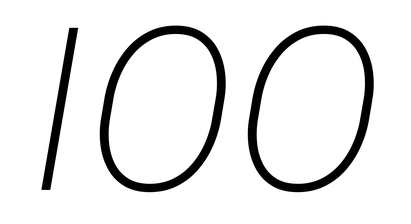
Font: Roboto-Italic_ExtraLight_Italic